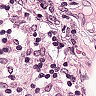
Metastatic tissue present: no